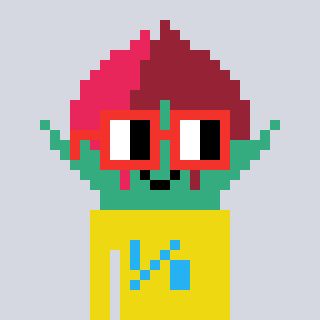
a pixel art character with square red glasses, a rosebud-shaped head and a yellow-colored body on a cool background